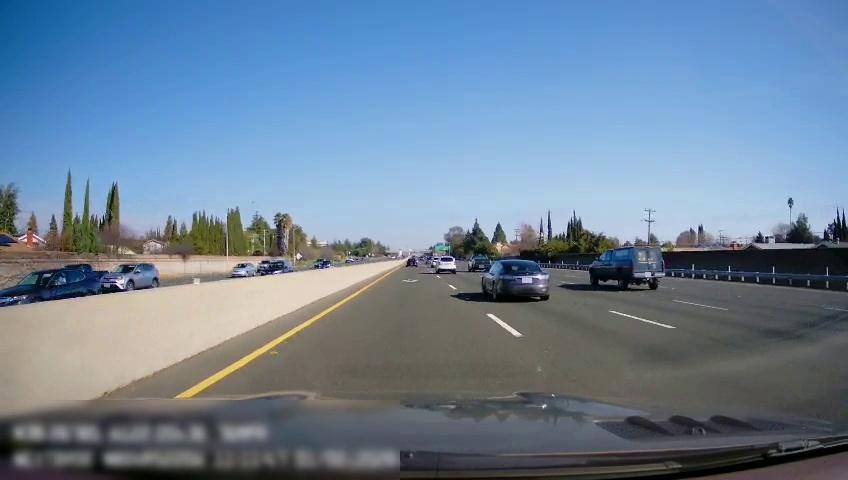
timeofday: Day
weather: Sunny
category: Drivable Space
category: Drivable Space
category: Vehicles | Car
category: Vehicles | Truck
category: Vehicles | Car
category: Vehicles | Car
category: Vehicles | Car
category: Vehicles | SUV
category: Vehicles | Car
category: Vehicles | SUV
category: Vehicles | Car
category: Vehicles | SUV
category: Vehicles | Car
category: Vehicles | SUV
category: Vehicles | Truck
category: Vehicles | SUV
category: Lanes | Alternate Lane
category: Lanes | Current Lane
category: Lanes | Current Lane
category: Lanes | Alternate Lane
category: Lanes | Alternate Lane